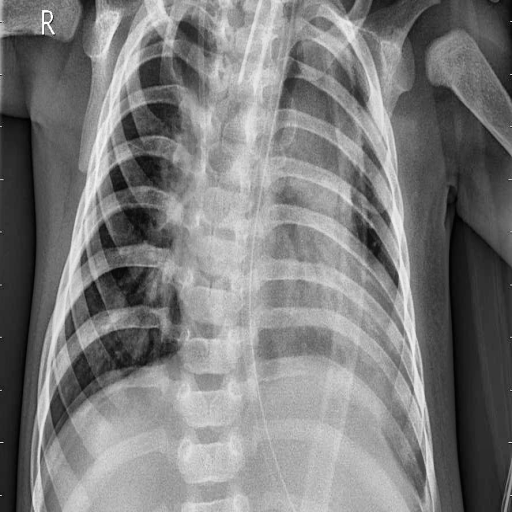
Finding: PNEUMONIA